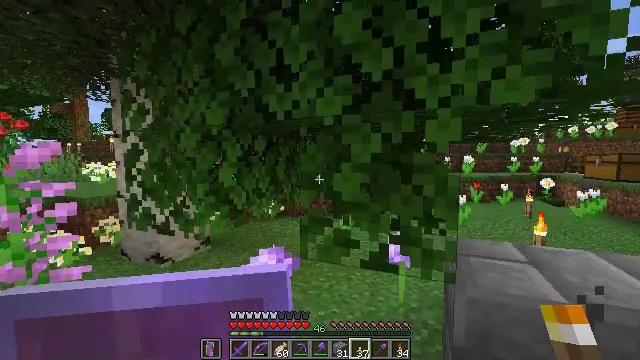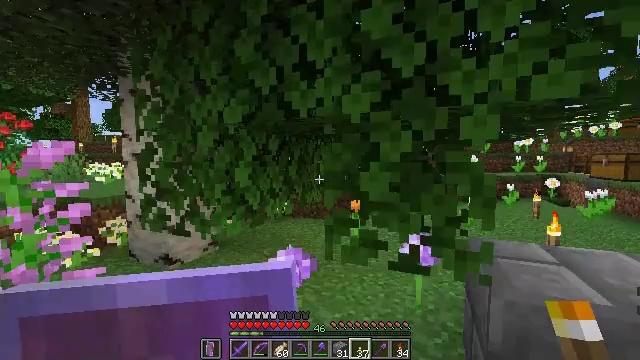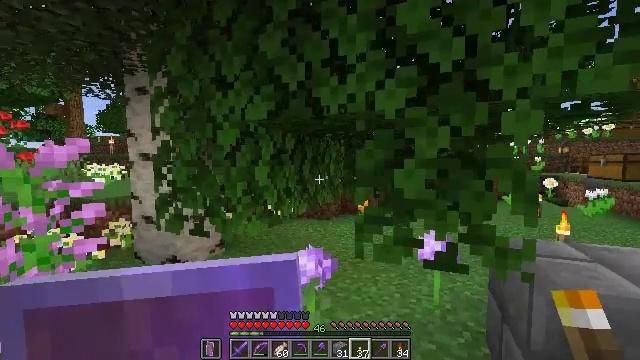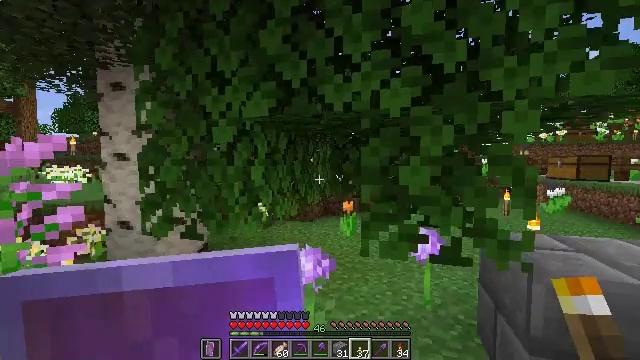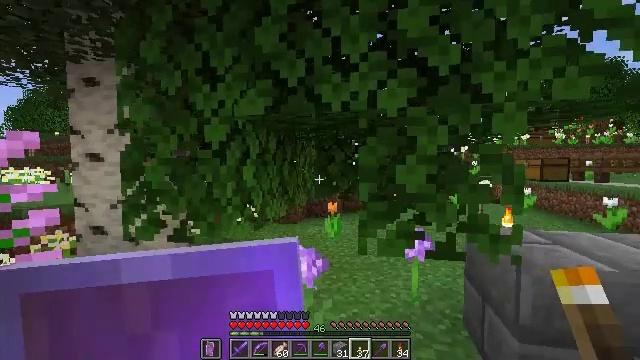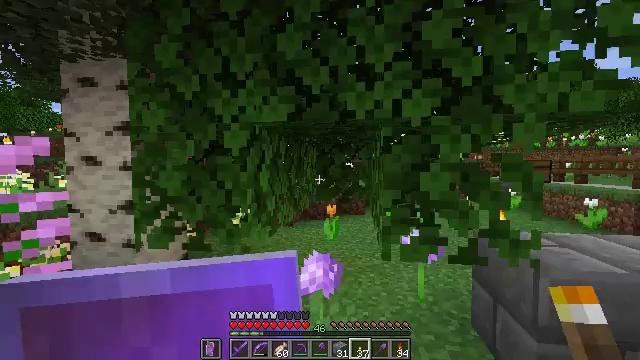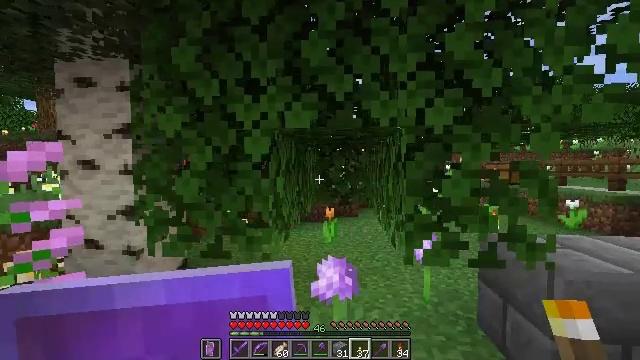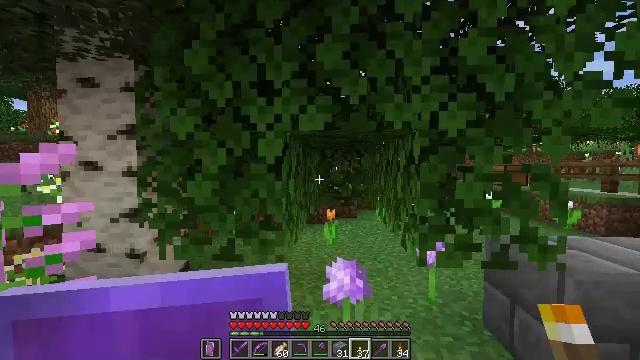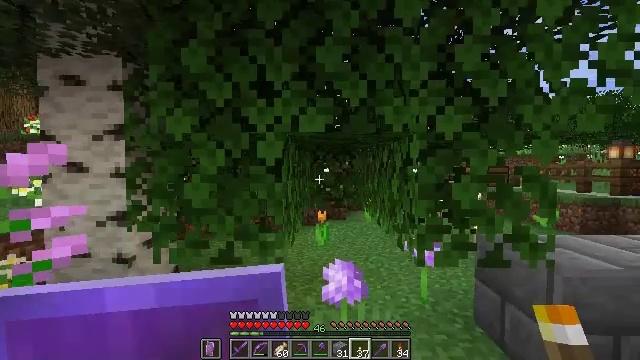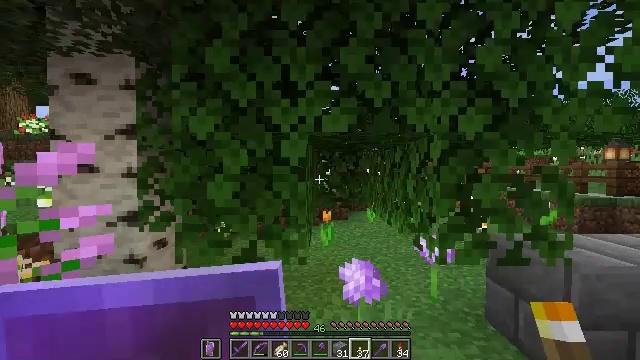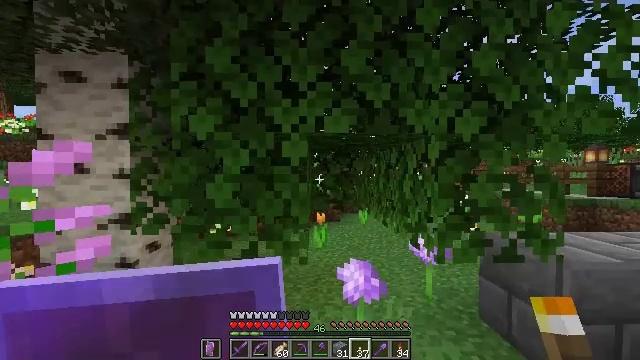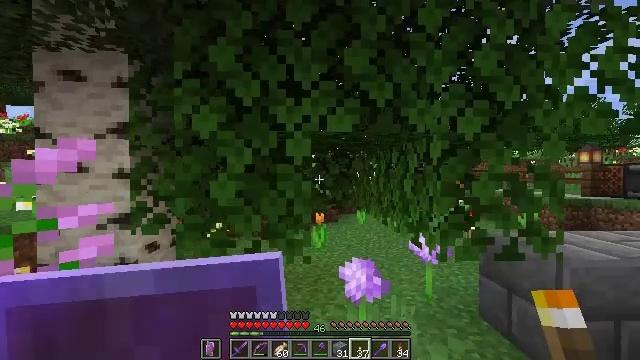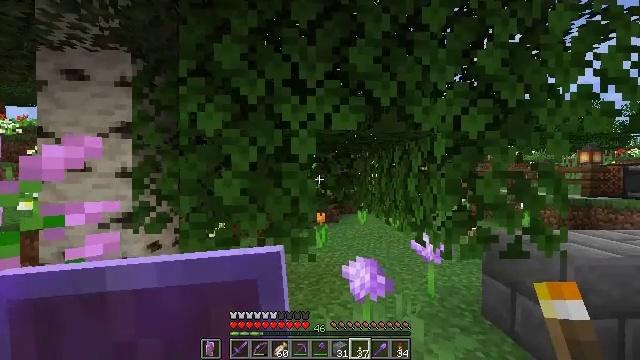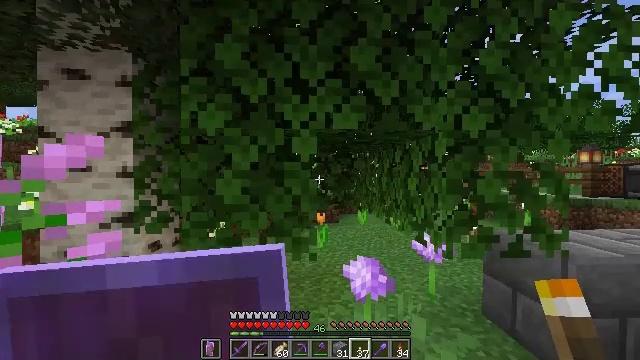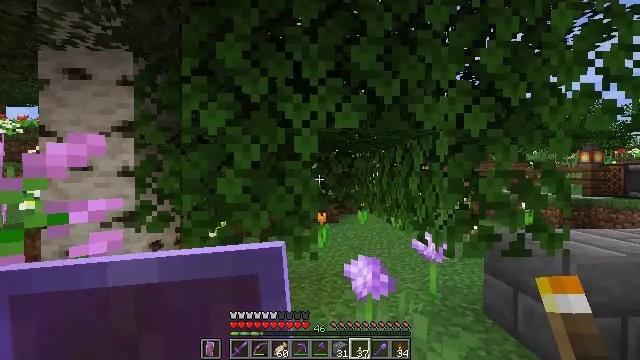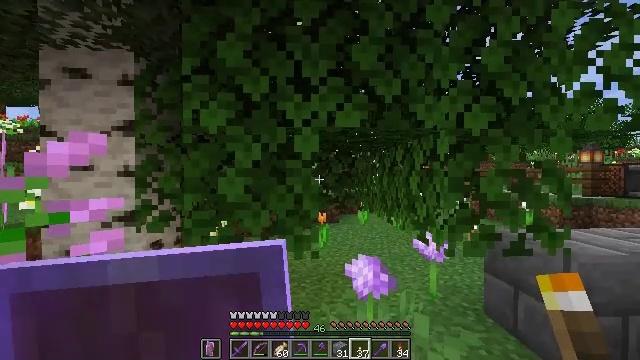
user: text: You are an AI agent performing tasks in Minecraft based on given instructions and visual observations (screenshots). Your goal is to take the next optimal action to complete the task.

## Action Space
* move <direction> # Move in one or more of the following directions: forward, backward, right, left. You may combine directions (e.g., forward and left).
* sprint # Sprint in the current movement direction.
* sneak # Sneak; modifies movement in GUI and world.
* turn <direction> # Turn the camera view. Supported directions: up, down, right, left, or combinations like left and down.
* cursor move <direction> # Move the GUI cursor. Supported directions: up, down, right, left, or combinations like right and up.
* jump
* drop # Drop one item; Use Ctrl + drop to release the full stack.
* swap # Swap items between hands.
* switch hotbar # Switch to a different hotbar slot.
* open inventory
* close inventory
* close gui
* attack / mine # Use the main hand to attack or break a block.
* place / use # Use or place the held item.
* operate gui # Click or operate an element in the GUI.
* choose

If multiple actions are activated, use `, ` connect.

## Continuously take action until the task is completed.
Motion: motion action
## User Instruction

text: Use your axe to get birch logs.
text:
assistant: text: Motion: move left
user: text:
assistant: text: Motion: move left, turn right
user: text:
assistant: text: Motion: move left, turn right
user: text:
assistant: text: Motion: move left, turn right
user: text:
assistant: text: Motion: move left, turn right
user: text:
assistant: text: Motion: move left, turn right
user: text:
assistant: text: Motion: move left, turn right
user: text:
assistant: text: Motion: move left, turn right
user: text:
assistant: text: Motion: turn right
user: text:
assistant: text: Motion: turn right
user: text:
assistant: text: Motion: no_op
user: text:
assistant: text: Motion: no_op
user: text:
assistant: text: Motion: no_op
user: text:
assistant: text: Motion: no_op
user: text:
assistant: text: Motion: no_op
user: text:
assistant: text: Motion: no_op
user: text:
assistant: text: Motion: no_op
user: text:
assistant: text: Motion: no_op
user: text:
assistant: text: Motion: no_op
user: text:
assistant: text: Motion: no_op
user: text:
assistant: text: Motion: move forward
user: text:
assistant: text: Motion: move forward
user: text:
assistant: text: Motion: move forward
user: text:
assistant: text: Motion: move forward and move right
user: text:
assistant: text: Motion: move forward and move right
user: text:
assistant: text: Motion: move forward and move right
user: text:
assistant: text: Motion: move forward
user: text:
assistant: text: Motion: move forward
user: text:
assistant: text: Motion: move forward
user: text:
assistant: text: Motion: move forward